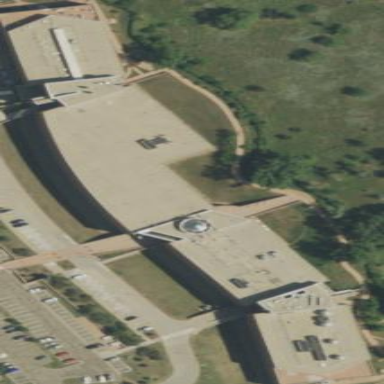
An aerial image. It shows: Government office building.